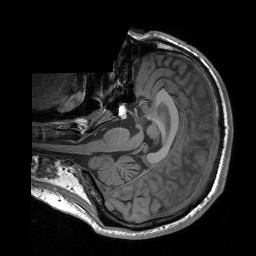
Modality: T1w
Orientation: axial
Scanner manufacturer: siemens
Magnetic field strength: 3 T